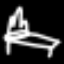
Label: bed